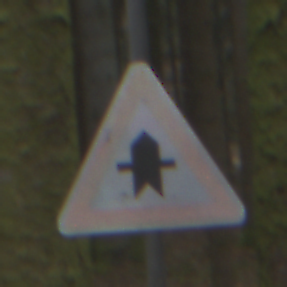
Verkehrszeichen: Vorfahrt
Umgebung: Outdoor, Nature
Tageszeit: Midday
Wetter: Overcast
Licht: Natural
Jahreszeit: NotSpecified
Kontrast: LowContrast